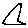
Label: triangle